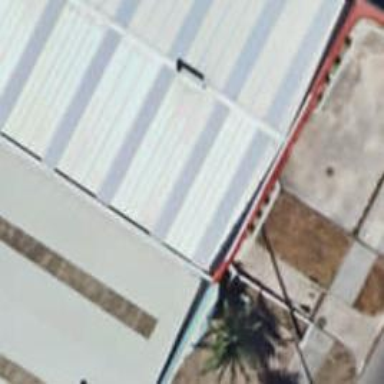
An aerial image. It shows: Warehouse.